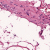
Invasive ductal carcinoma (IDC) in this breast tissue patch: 0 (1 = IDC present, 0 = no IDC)